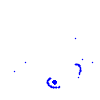
Particle: pion